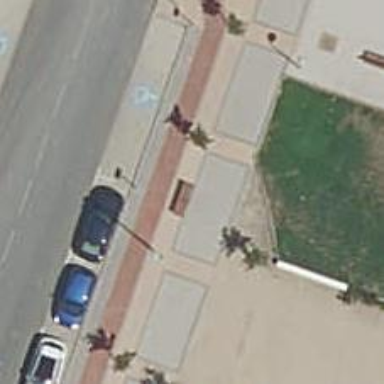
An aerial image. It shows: Bench for seating.